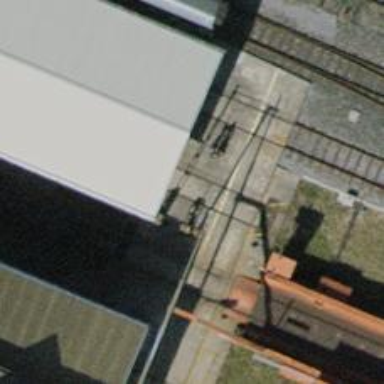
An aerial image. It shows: Railway yard with one track.